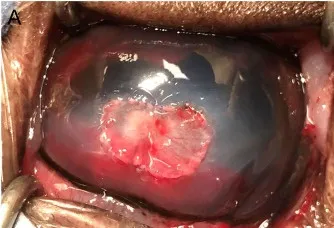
Photographs of the right eye of an 11-year-old female alpaca post-operatively after penetrating keratoplasty for a fungal stromal abscess immediately after surgery (A)-A 3 mm 4 ply porcine small intestinal submucosa graft (Vetrix Plus) was placed within the penetrating keratoplasty site with an 11 x 9 mm island conjunctival graft overlying the lamellar keratectomy site of 50% stromal depth, sutured in place with 8-0 polyglactin 910 suture.
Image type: medical_photograph (other_medical_photograph)